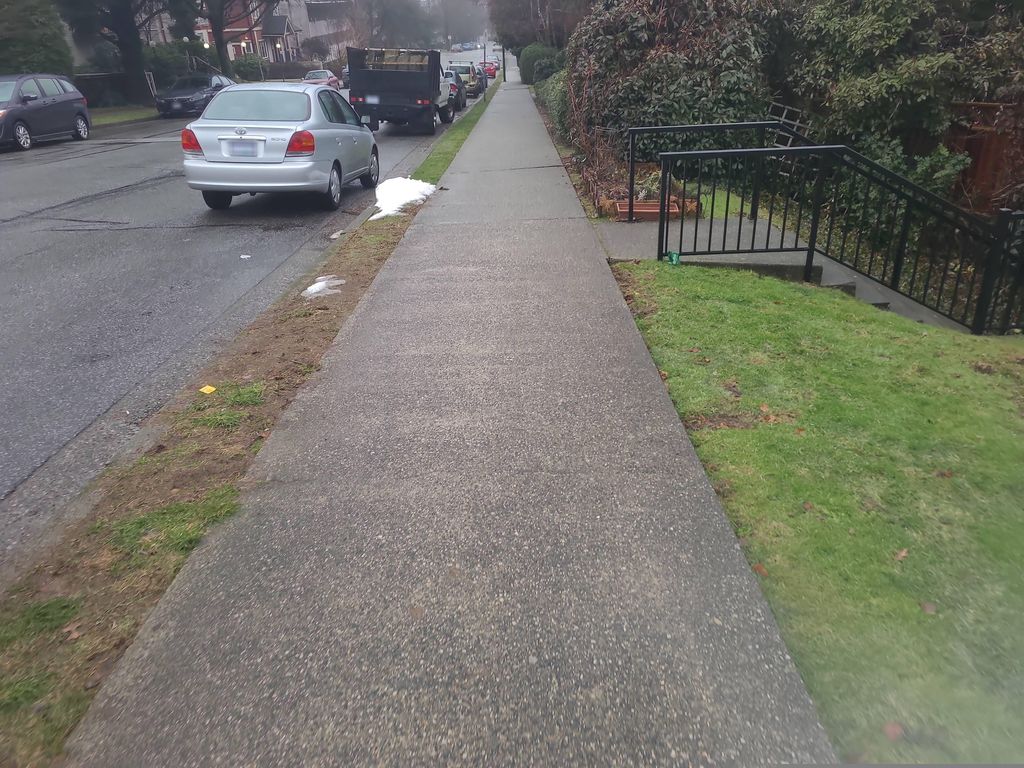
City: vancouver